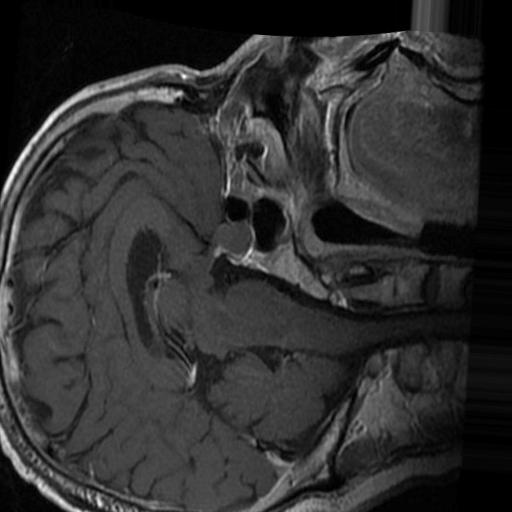
Label: brain_tumor